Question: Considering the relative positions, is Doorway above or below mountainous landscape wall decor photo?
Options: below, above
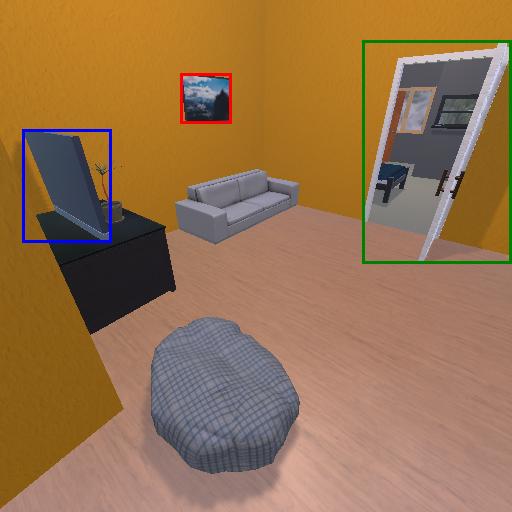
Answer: below